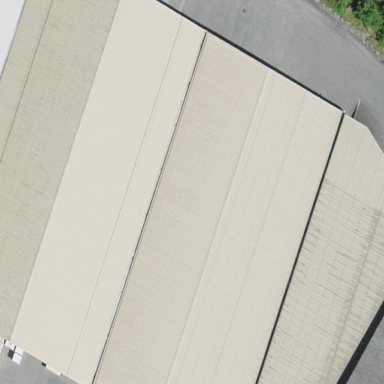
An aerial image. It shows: Warehouse.